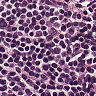
Metastatic tissue present: no